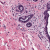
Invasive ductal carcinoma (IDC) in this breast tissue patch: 0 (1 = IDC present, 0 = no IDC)